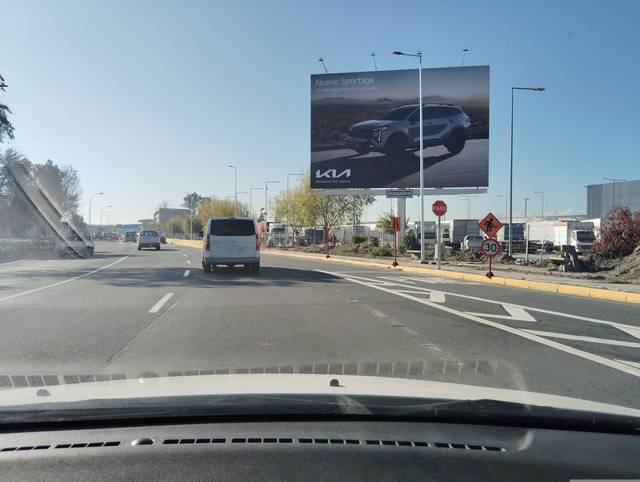
Region: Chile
Coordinates: -33.409, -70.792